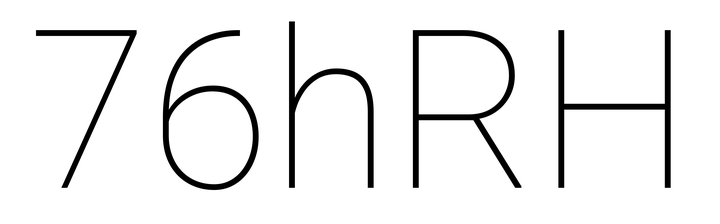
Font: Roboto_Thin